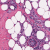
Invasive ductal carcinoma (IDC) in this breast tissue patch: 0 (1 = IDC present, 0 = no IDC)